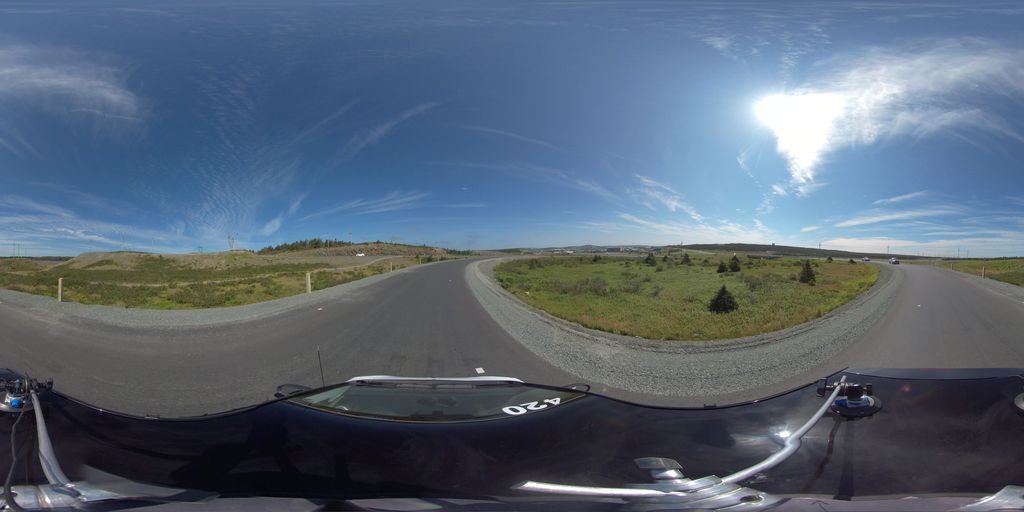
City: st_johns